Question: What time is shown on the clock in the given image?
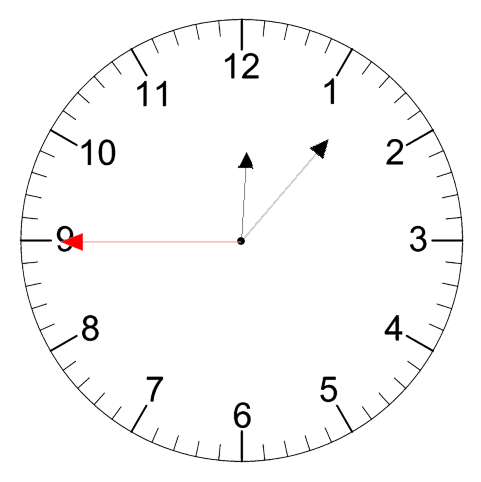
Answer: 12:06:45